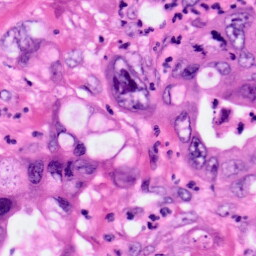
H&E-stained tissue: Pancreatic